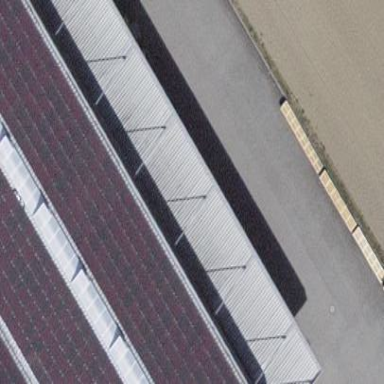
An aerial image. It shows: Solar power generator.